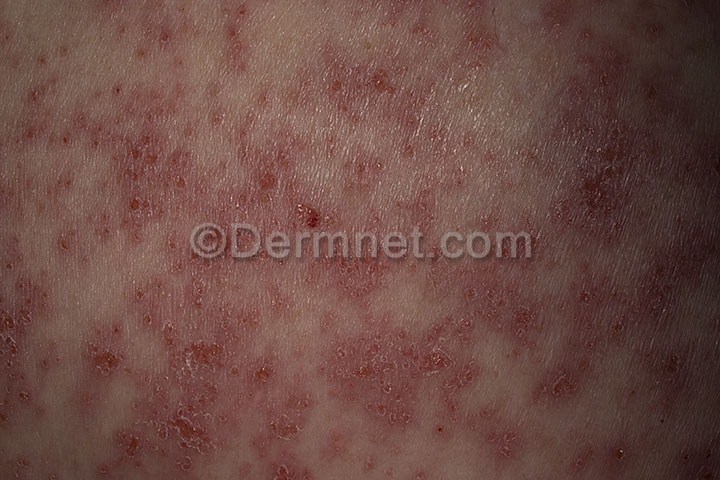
Disease: Eczema Photos